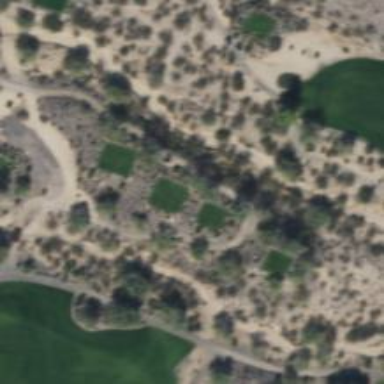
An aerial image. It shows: Path used for both walking and golf.